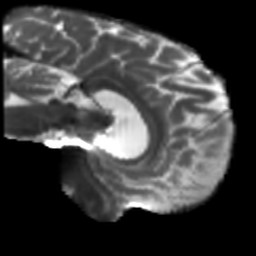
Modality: T2w
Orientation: sagittal
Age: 56
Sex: male
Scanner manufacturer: siemens
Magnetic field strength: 3 T
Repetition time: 5.47 s
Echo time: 0.0854 s